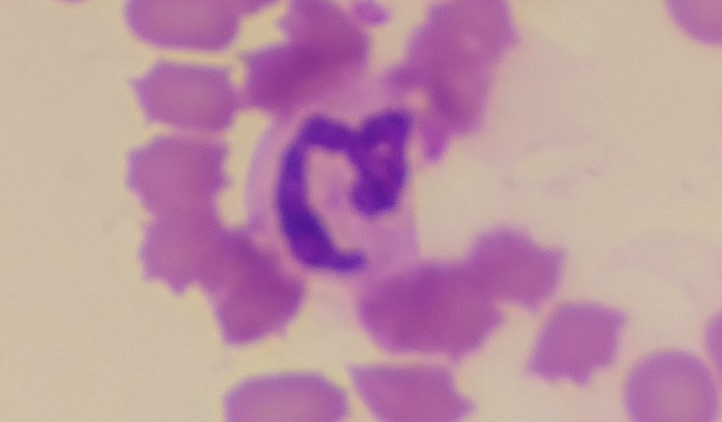
White blood cell type: Neutrophil